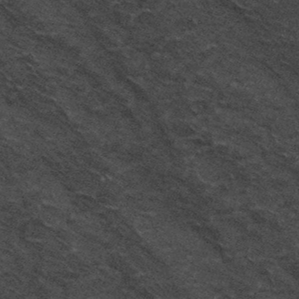
Label: frost